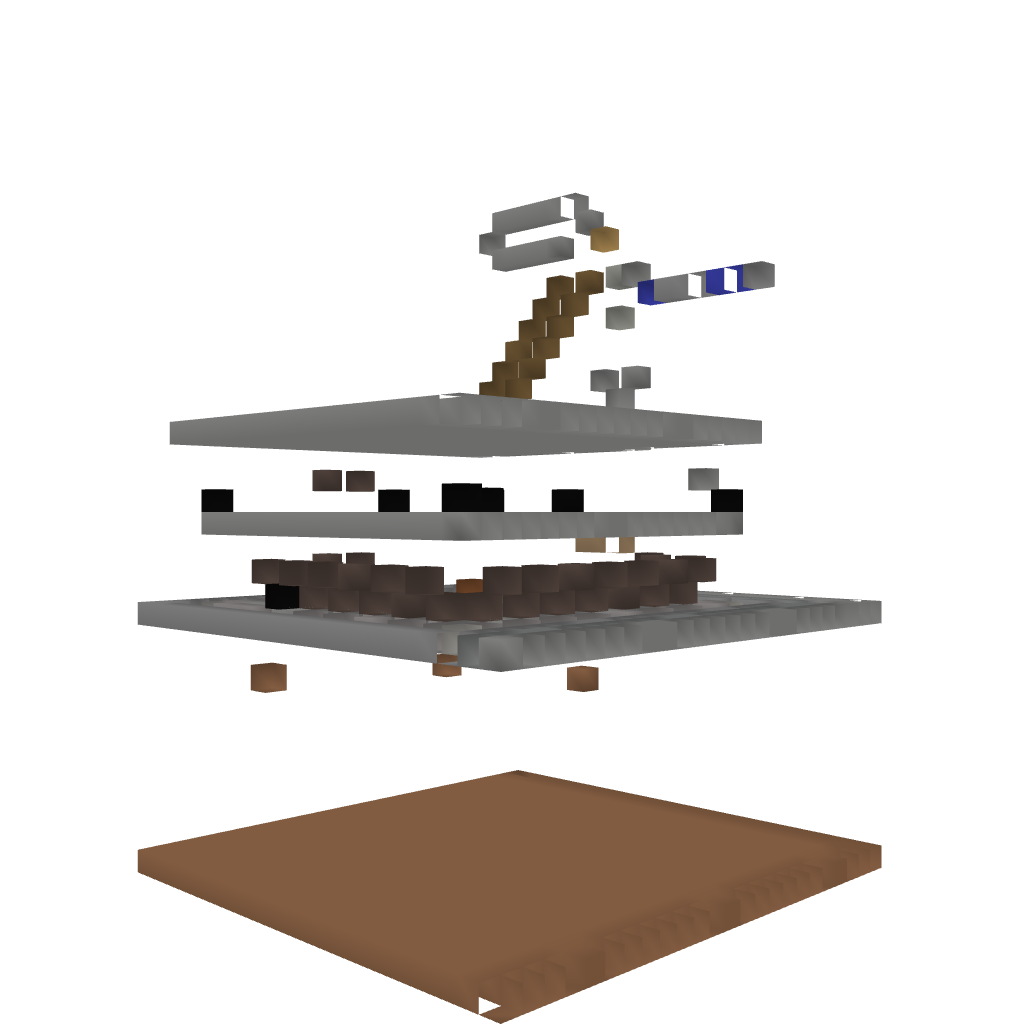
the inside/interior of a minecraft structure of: Lapis and Pickaxe Shop